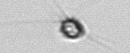
Label: Acanthoica_quattrospina